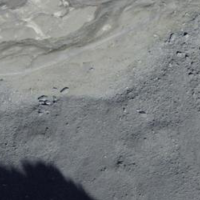
EUNIS habitat code: 48
Species observed at this site:
Saxifraga aizoides